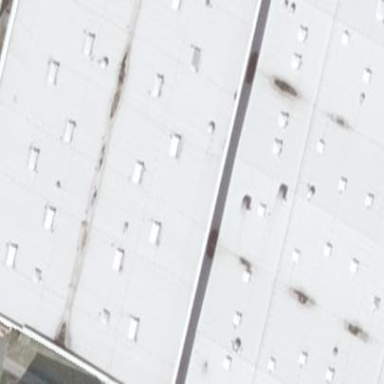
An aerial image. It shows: View of roof of building.